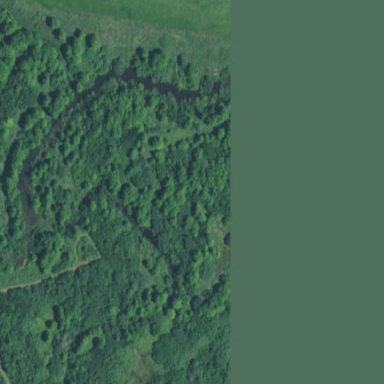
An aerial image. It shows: Evergreen woodland with needle-leaved trees.